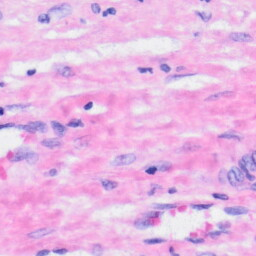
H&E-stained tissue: Liver